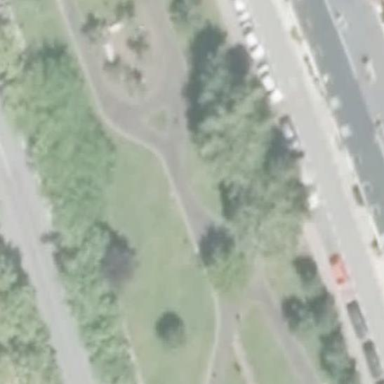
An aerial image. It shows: Lovely park for leisure and relaxation.